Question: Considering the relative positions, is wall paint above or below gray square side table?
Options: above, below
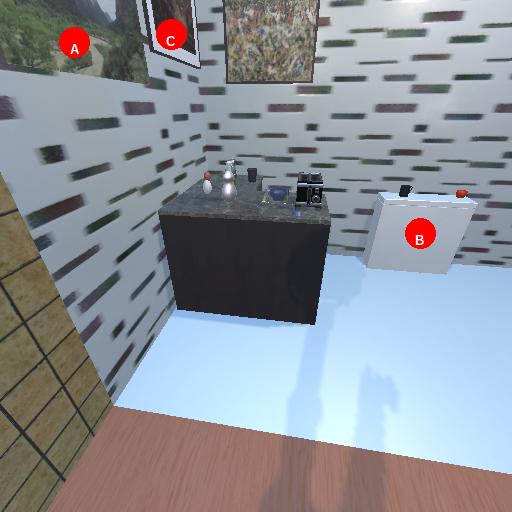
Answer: above